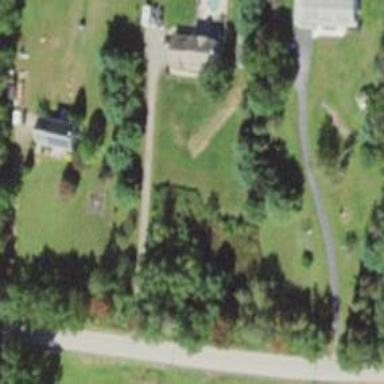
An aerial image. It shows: Residential driveway designated as service road.